Question: I am using the Codeplex verison of Xceed datagrid.
But while showing the grid in form, 'Powered by Xceed' text is coming in top right of datagrid.

Is it possible to remove this? How?
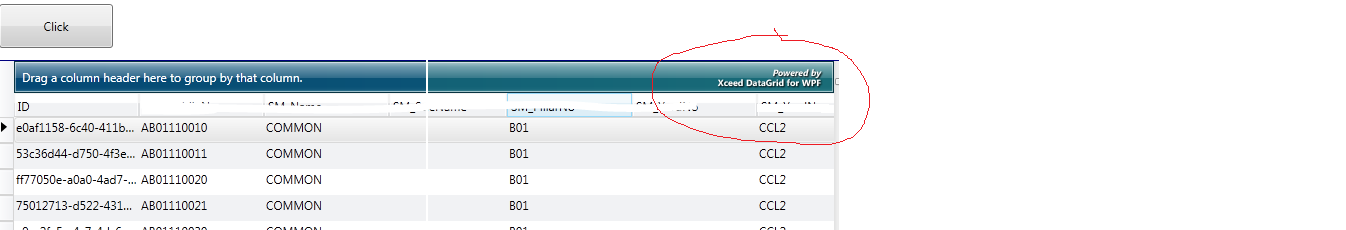
Answer: I tried this. It worked.
'''
<Style TargetType="{x:Type xcdg:HierarchicalGroupByControl}">
<Setter Property="Visibility" Value="Collapsed"/>
</Style>
'''